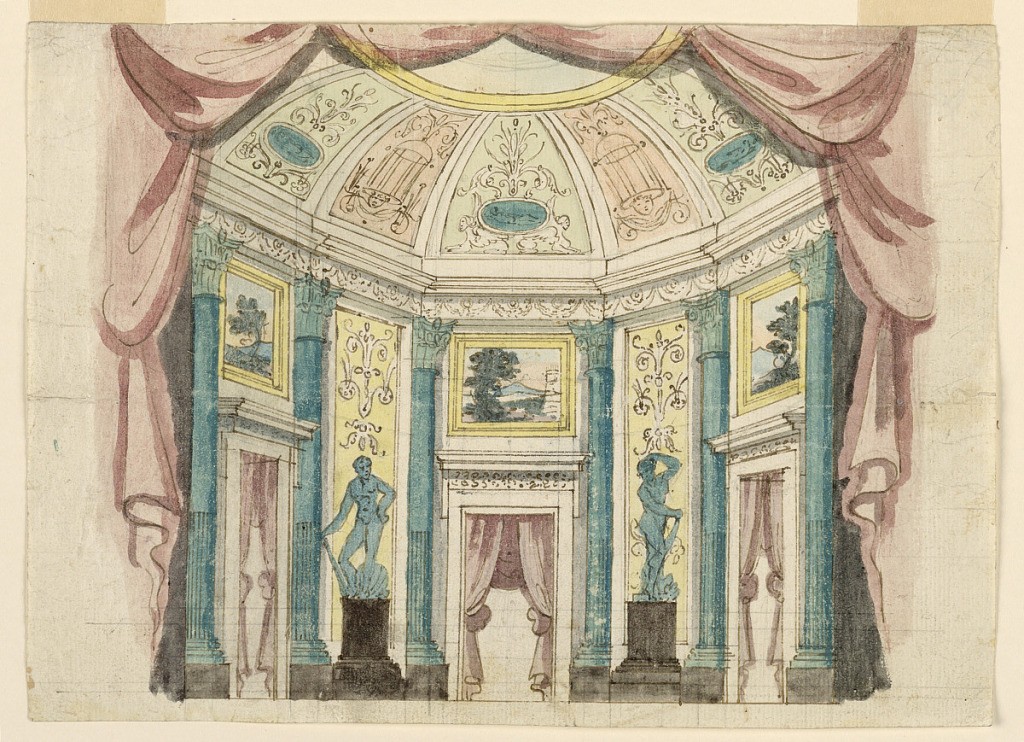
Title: Stage Design, Interior of Palace Hall
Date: late 18th century
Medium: Pen and brown ink, brush and wash on paper
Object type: Drawing
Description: Horizontal rectangle. Interior of polygonal hall richly decorated with columns in all corners, sculptures and paintings between them; brightly colored.